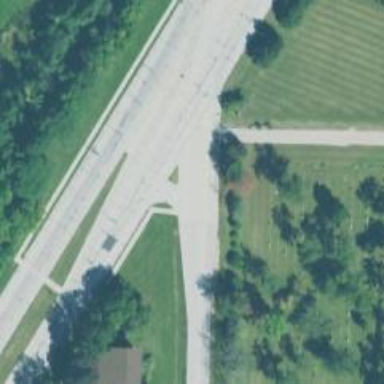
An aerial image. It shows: Asphalt road with primary link designation.